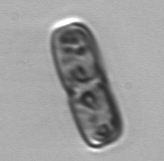
Label: Ephemera